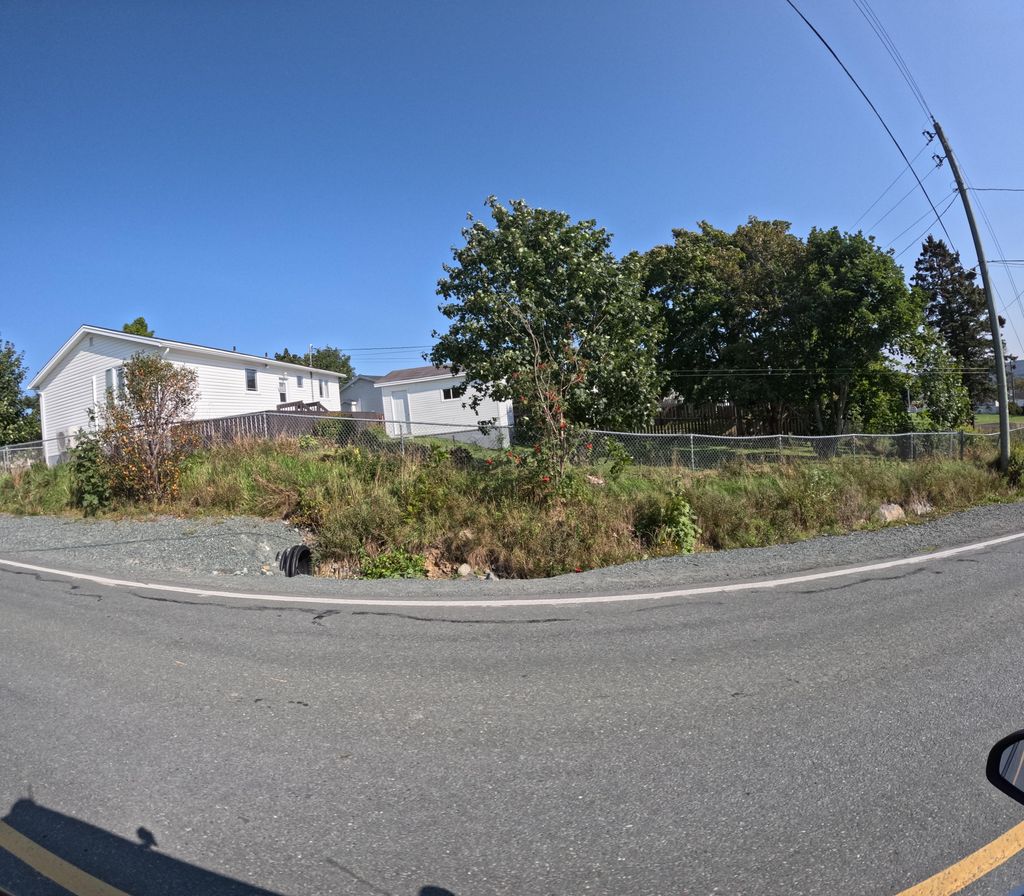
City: st_johns